Field crop: maize
Growth stage: 2
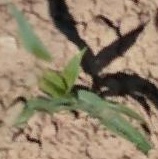
Species: maize